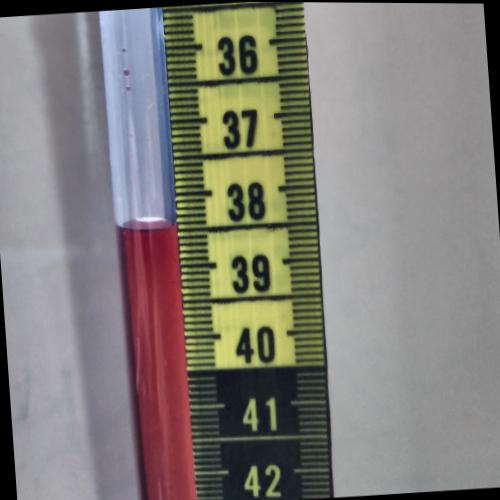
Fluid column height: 38.4 cm